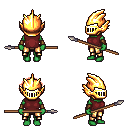
a pixel art fantasy rpg character, female body template, orc, green skin, maroon sleeveless shirt, gold greaves, red short bangs hairstyle, gold helm, leather bracers, spear, four views (front, back, left, right), 2x2 character sprite sheet, small pixel art, hard edges, no anti-aliasing